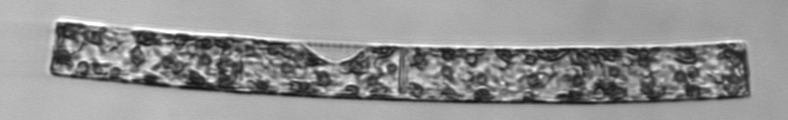
Label: Guinardia_flaccida